Frequency: 65000
Velocity: 0,2015
Power: 24,9
Pulse duration: 0,0000001
Pass count: 1
Magnification: 10
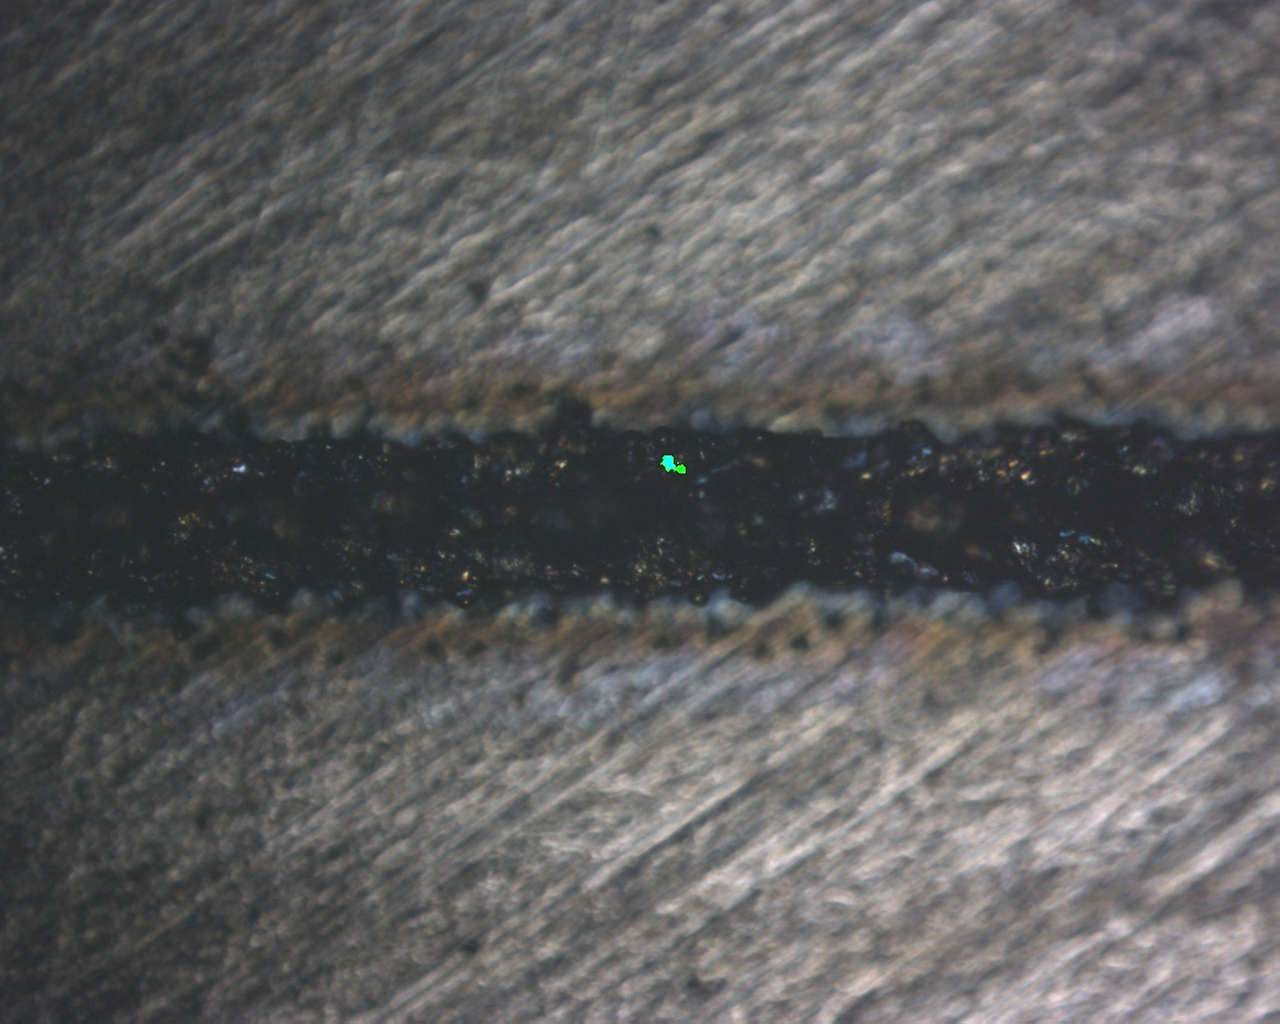
Measured width: 140.723
Other width: 62.925